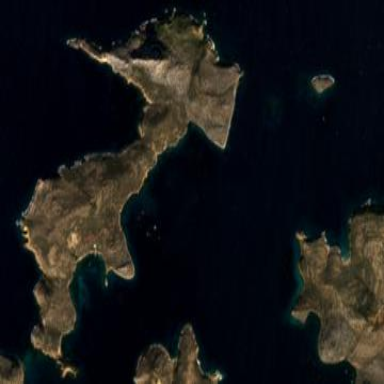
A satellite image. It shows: Island with natural coastline.